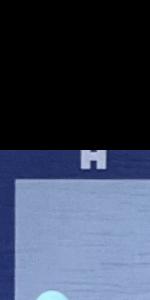
Label: Empty